Question: I have a .csv file with only one column containing 1000 rows. Each row contains a word (bag-of-words model). Now I want to find out for each word whether it is a noun, verb, adjective etc. .I would like to have a second column (with 1000 rows), each containing the information (noun or verb) belongig to the word in column 1.
I already have imported the csv into R. But what do I have to do now?
[Here is an example. I have these words and I want to find out whether it is a noun verb etc]
[
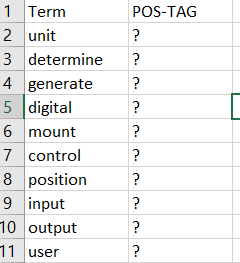
Answer: You could use 'spacyr' which is an R Wrapper to the Python package 'spaCy'.
Note: you will have to
- <URL>
'''
library(spacyr)
spacy_initialize(python_executable = '/path/to/python')
'''
Then for your terms:
'''
Terms <- data.frame(Term = c("unit",
"determine",
"generate",
"digital",
"mount",
"control",
"position",
"input",
"output",
"user"), stringsAsFactors = FALSE)
'''
Use the function 'spacy_parse()' to tag your terms and add them to your dataframe:
'''
Terms$POS_TAG <- spacy_parse(Terms$Term)$pos
'''
The result is:
'''
Term POS_TAG
1 unit NOUN
2 determine VERB
3 generate VERB
4 digital ADJ
5 mount VERB
6 control NOUN
7 position NOUN
8 input NOUN
9 output NOUN
10 user NOUN
'''